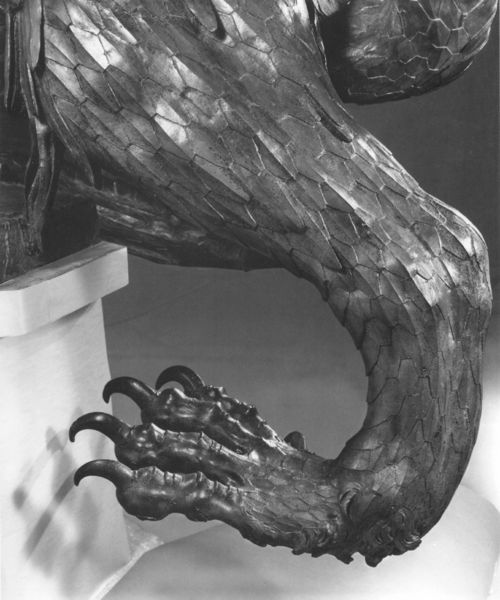
Titel: Herkulesbrunnen in Augsburg
Künstler: Adriaen de Vries
Standort: Augsburg (EU - D - B)
Schlagwörter: adler, flügel, fuß, vogel, tier, sockel, schuppen, skulptur, schwanz, bein, feathers, white, arm, black, dark, detail, büste, metall, bronze, plastik, zehe, zehen, krallen, pfote, hand, greif, heiliger, kralle, metal, black and white, guss, shadow, bird, drachen, drache, photo, sculpture, statue, heiliger georg, bronzeguss, bronzeplastik, marble, tatze, klaue, scale, foot, animal, fingers, pranke, figure, leaf, part, paw, fabeltier, dragon, pedestal, creature, evil, beast, raumgreifend, monster, sharp, leg, geschuppt, hinterbein, horror, scales, 1800, 1700, toes, nails, claw, scratch, limb, fantastic, griffin, sculpure, heraldic, shiney, gryphon, flexed, scaled, highlighty